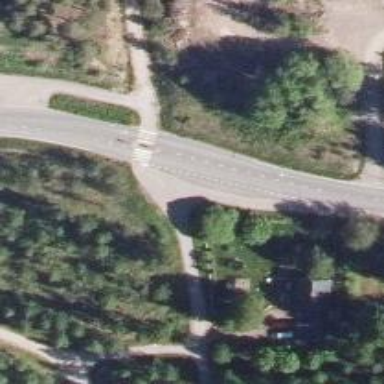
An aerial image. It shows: Cycleway.